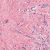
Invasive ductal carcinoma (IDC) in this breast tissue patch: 1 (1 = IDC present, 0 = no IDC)